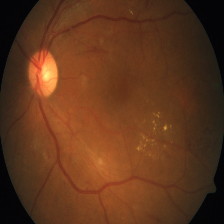
Diabetic retinopathy grade: Severe